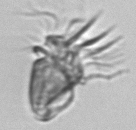
Label: Tontonia_appendiculariformis